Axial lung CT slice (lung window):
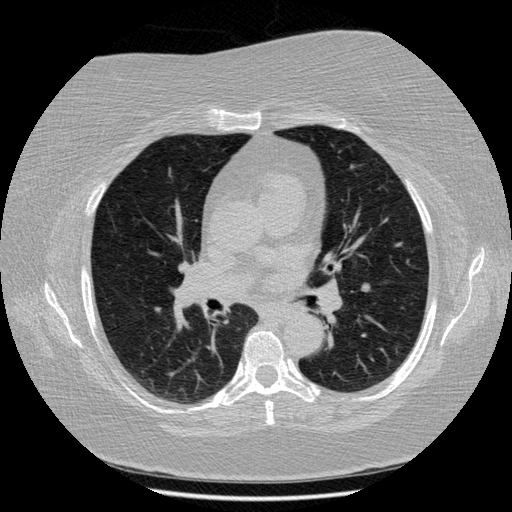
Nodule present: yes
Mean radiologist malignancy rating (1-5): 3.25